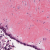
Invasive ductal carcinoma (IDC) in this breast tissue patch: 0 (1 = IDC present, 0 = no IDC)